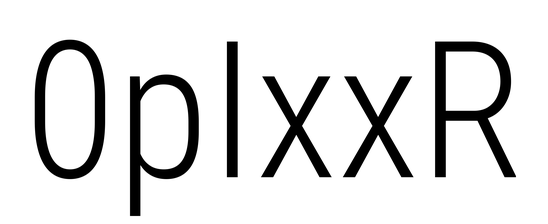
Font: Roboto_Condensed_Light